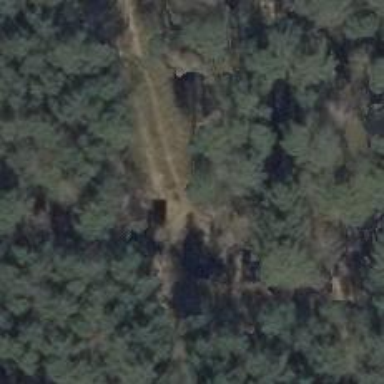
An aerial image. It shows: Hunting stand.